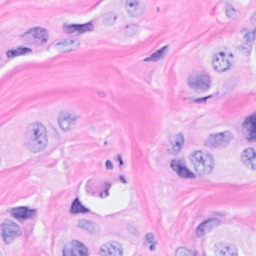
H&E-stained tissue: Breast